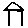
Label: house